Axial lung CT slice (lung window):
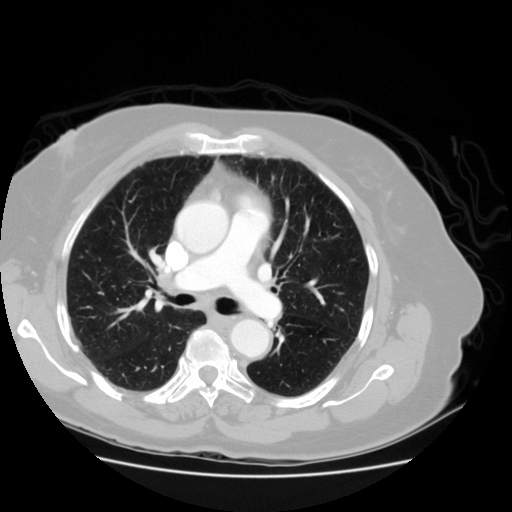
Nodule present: no